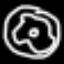
Label: donut